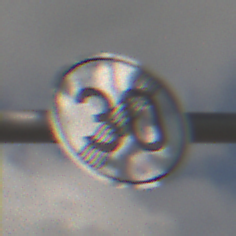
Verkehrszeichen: EndeGeschwindigkeit30
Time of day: Midday
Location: Outdoor (RoadRail)
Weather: PartlyCloudy
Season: NotSpecified
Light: Natural